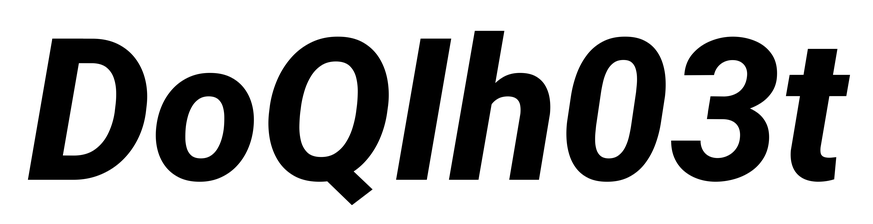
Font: Roboto-Italic_ExtraBold_Italic